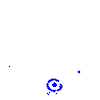
Particle: electron